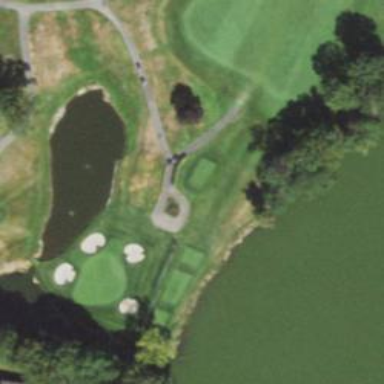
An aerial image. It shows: Path for both road and golf.